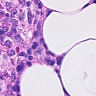
Metastatic tissue present: no